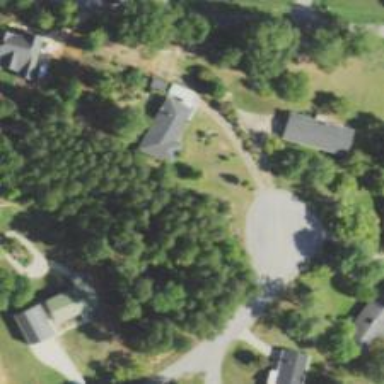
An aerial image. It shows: Driveway leading to service road.